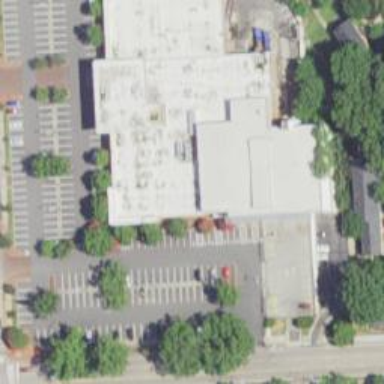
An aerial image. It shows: Supermarket.